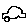
Label: car